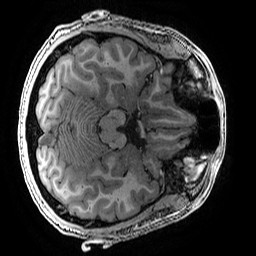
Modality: T1w
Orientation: axial
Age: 19
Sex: male
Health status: ill
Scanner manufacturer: ge
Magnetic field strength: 3 T
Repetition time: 0.007664 s
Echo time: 0.00342 s